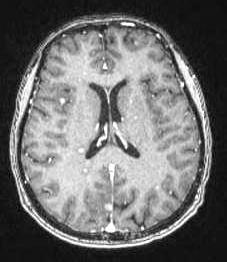
Label: notumor